Question: I have a table whose structure and data inside it is as follows:

The table has an auto increment field named 'id'. It has another field named 'q_r_id' which also stores id but here the id may be repeated (for e.g. id-12 may be repeated in more than 1 row but max 5 rows) .
I want to select fixed number of records from this table RANDOMLY but ensuring that from 'q_r_id' field if for example id-12 is chosen then all the rows(i.e all the five rows of id-12 should be included in the random result .
I am using the following query but not getting desired result:
'''
SELECT * FROM tblreasoningip_r WHERE id >= (SELECT FLOOR(MAX(id)*RAND()) FROM tblreasoningip_r)
group BY q_r_id LIMIT 0,30
'''
Any help would be highly appreciated.
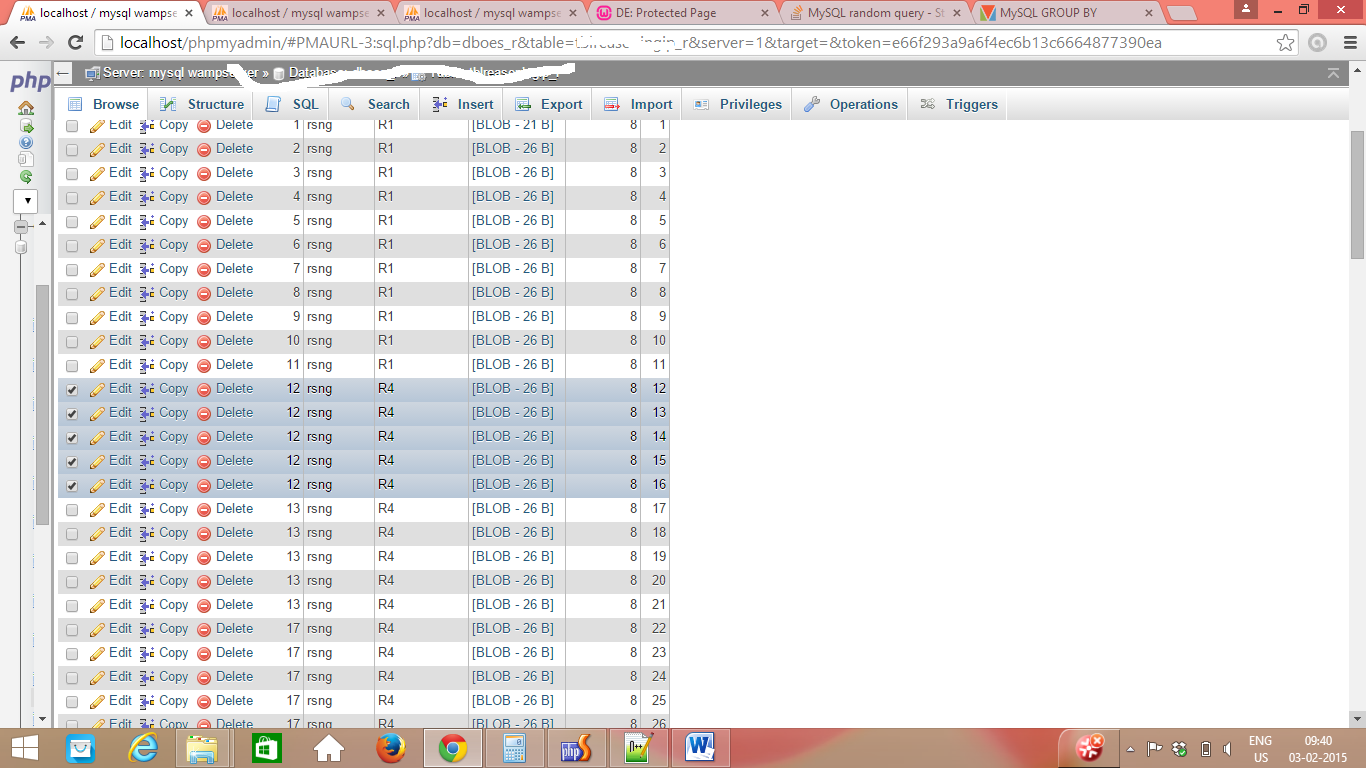
Answer: Try union,
'''
SELECT * FROM
(
SELECT * FROM tblreasoningip_r
WHERE id >= (SELECT FLOOR(MAX(id)*RAND()) FROM tblreasoningip_r)
UNION
SELECT * FROM tblreasoningip_r WHERE q_r_id = 12
)
GROUP BY id
'''